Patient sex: M
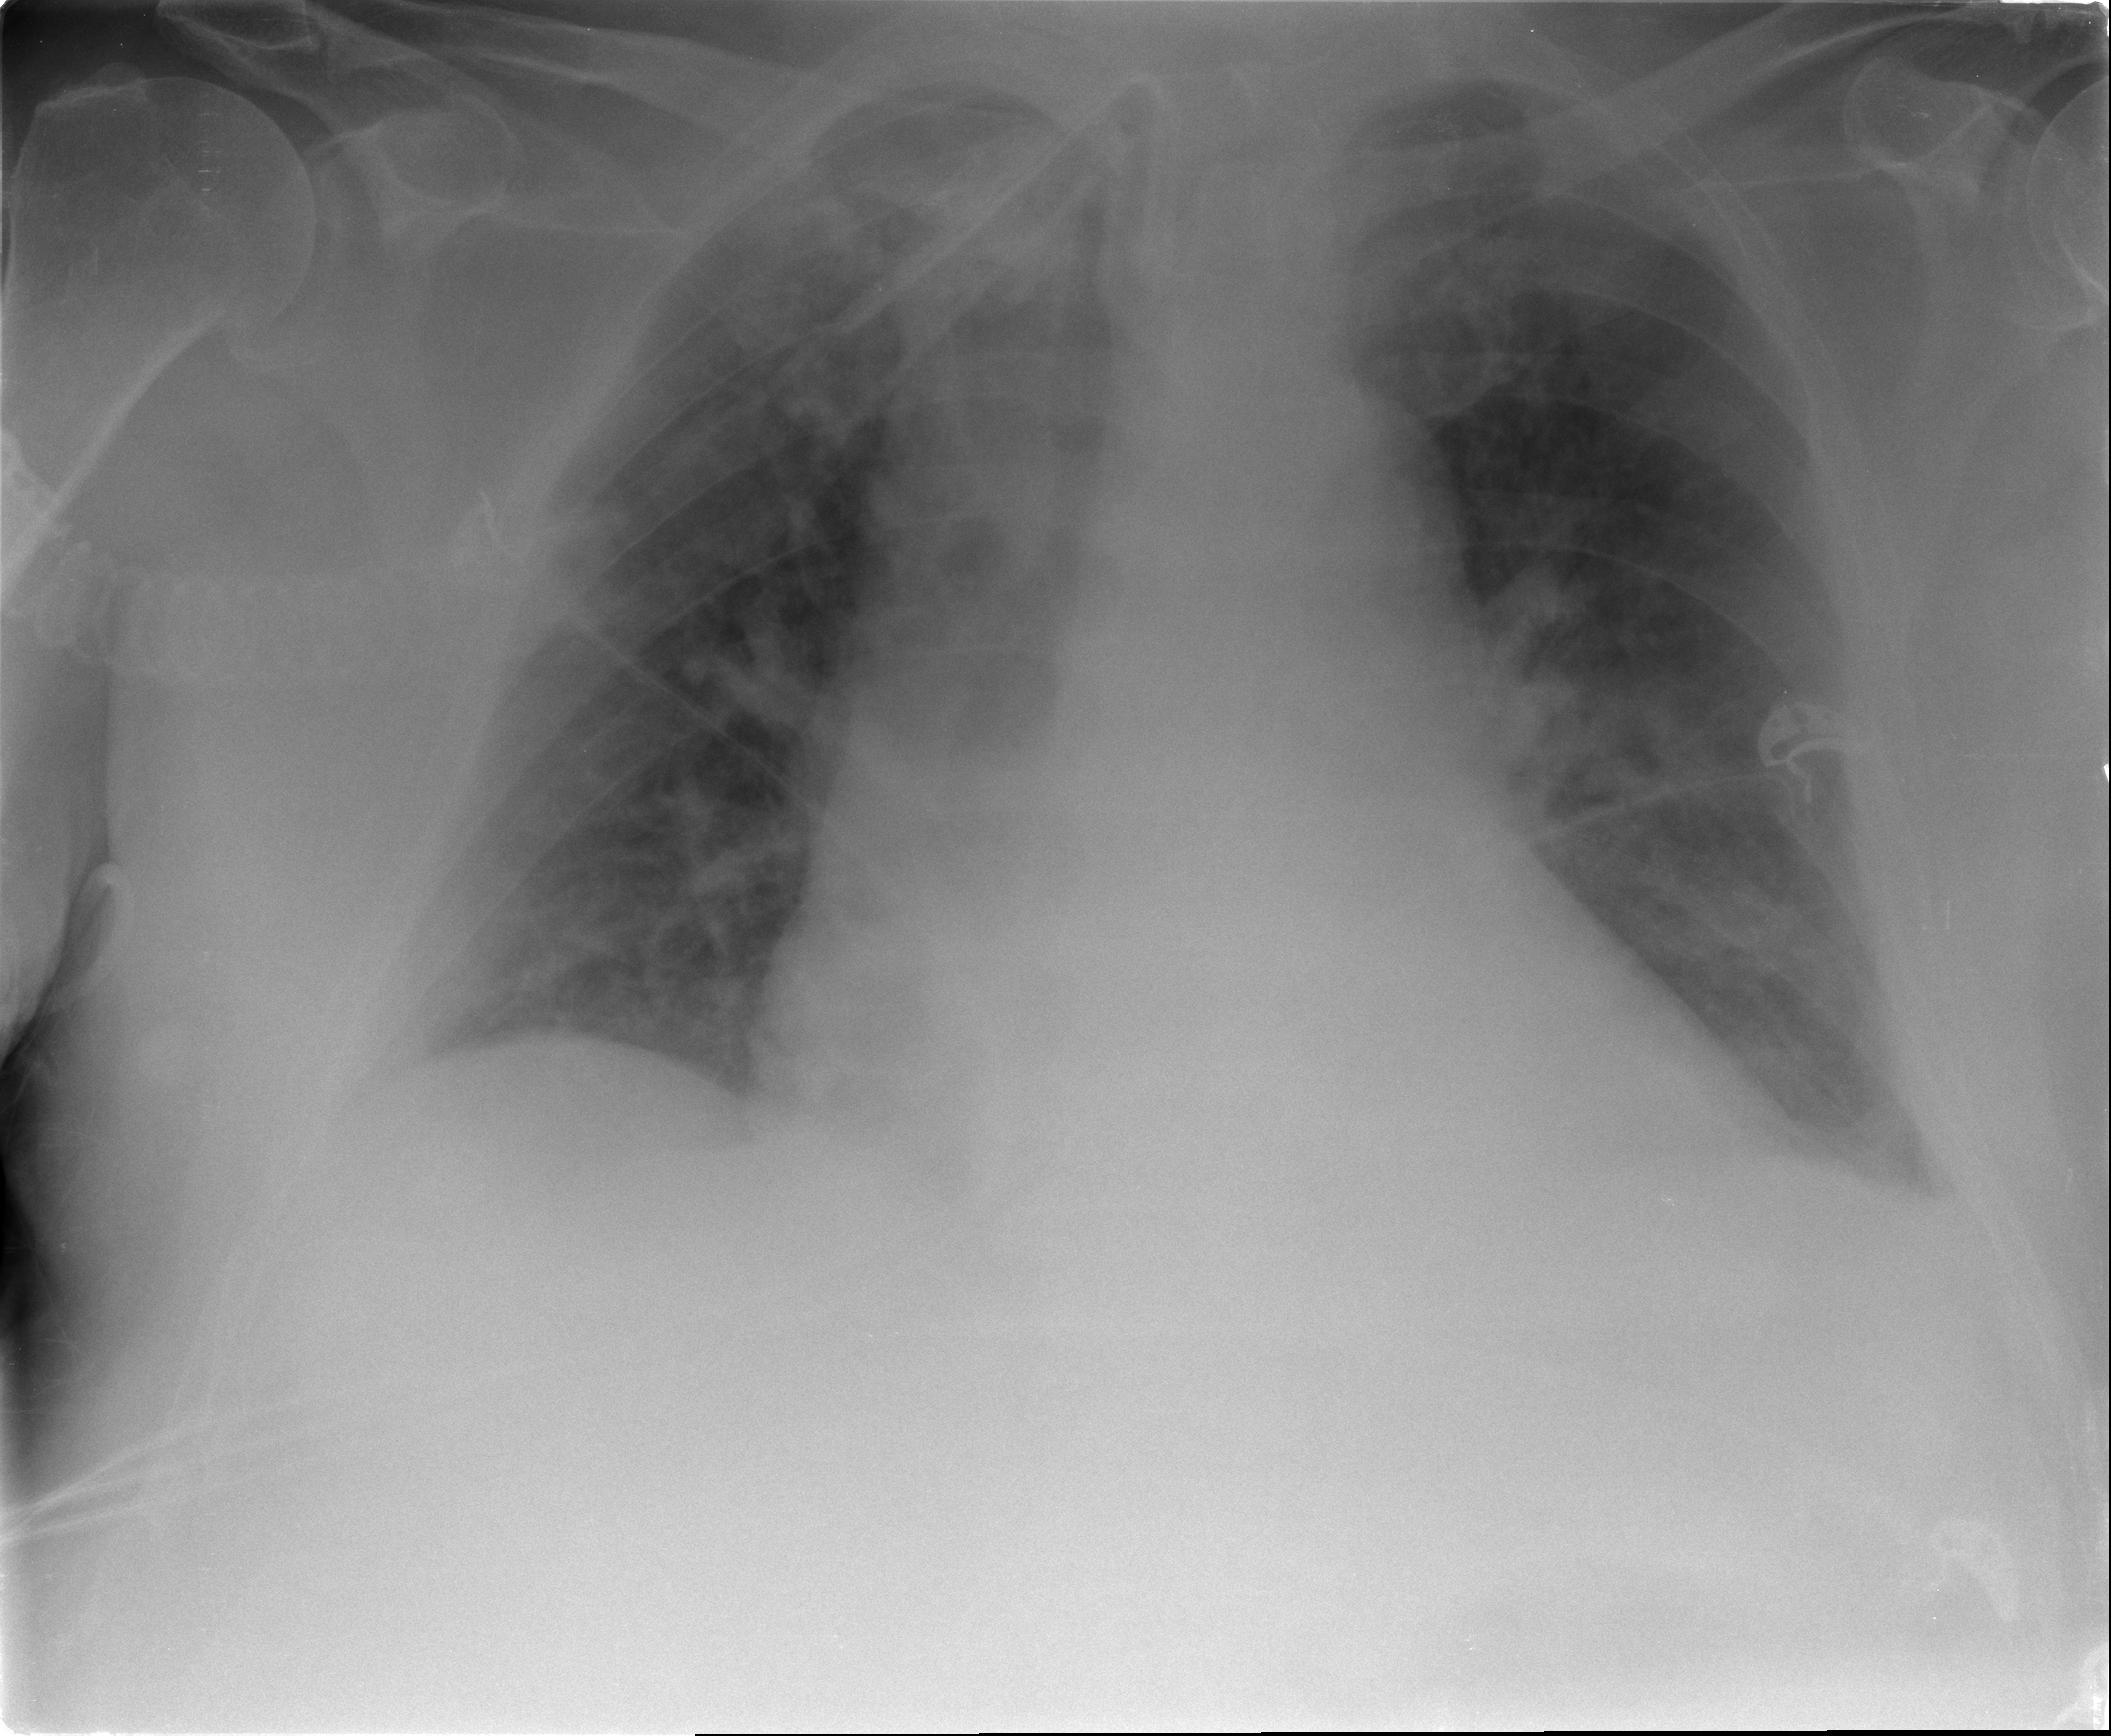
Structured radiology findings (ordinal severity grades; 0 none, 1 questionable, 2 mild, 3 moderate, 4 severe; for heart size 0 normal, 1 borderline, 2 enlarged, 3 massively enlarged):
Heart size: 2
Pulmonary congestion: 2
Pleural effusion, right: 1
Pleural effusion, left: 2
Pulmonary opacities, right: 2
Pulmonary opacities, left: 0
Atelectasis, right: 1
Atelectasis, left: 2